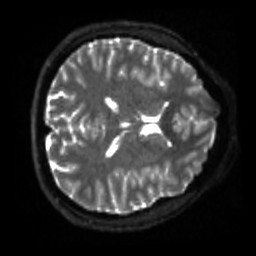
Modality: sbref
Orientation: axial
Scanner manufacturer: siemens
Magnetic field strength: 3 T
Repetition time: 4 s
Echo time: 0.0594 s